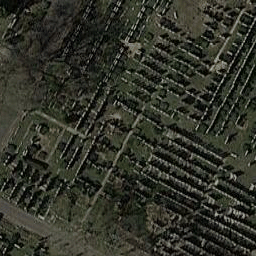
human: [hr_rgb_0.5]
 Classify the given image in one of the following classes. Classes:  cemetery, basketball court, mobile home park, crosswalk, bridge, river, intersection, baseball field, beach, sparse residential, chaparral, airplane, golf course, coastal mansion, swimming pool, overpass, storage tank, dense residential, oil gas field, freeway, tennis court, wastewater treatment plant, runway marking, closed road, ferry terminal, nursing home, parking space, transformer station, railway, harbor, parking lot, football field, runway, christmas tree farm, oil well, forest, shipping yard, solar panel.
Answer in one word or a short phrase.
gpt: cemetery